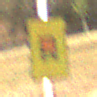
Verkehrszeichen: KennzeichnungspflichtigeFahrzeugeGefaehrlicheGueterOhnePfeilsymbol
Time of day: SunriseSunset
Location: Outdoor (Nature)
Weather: Clear
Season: NotSpecified
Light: Natural